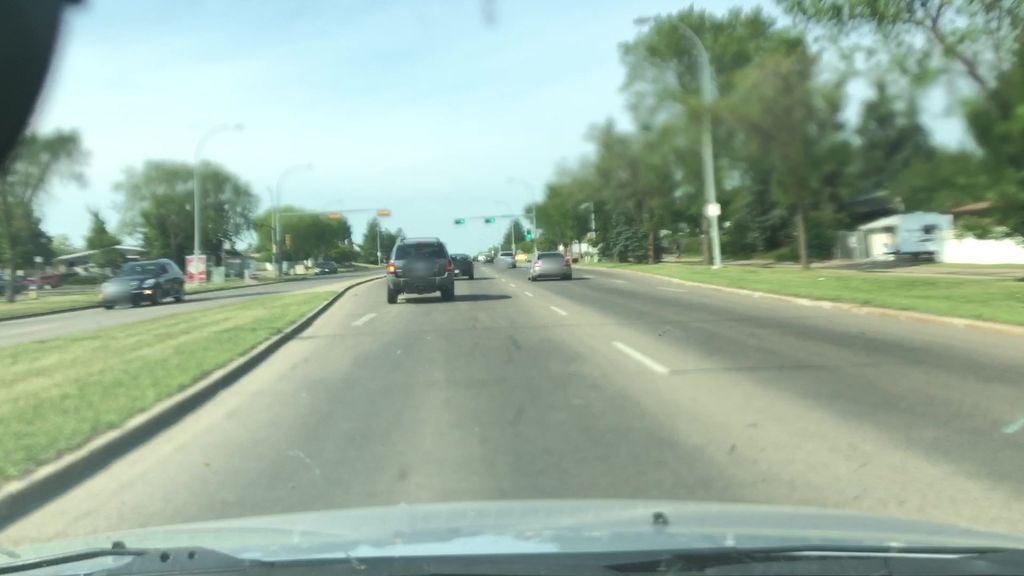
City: edmonton